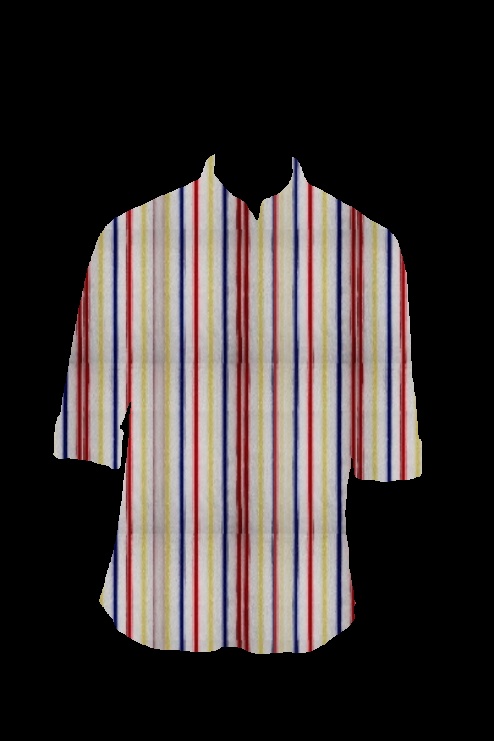
multi stripe tee